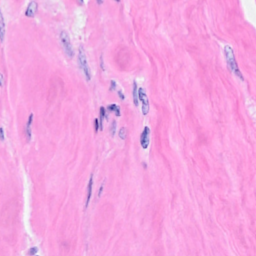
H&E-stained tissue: Breast